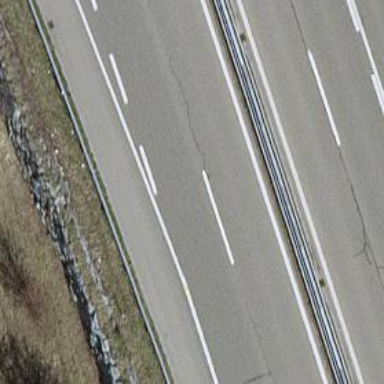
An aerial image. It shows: Asphalt motorway.